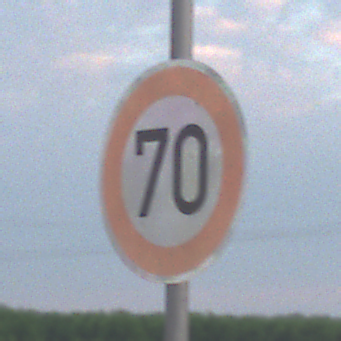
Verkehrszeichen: Geschwindigkeit70
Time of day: SunriseSunset
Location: Outdoor (Nature)
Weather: PartlyCloudy
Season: NotSpecified
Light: Natural